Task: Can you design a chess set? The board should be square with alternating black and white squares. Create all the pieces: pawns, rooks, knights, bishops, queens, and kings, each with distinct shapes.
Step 1657:
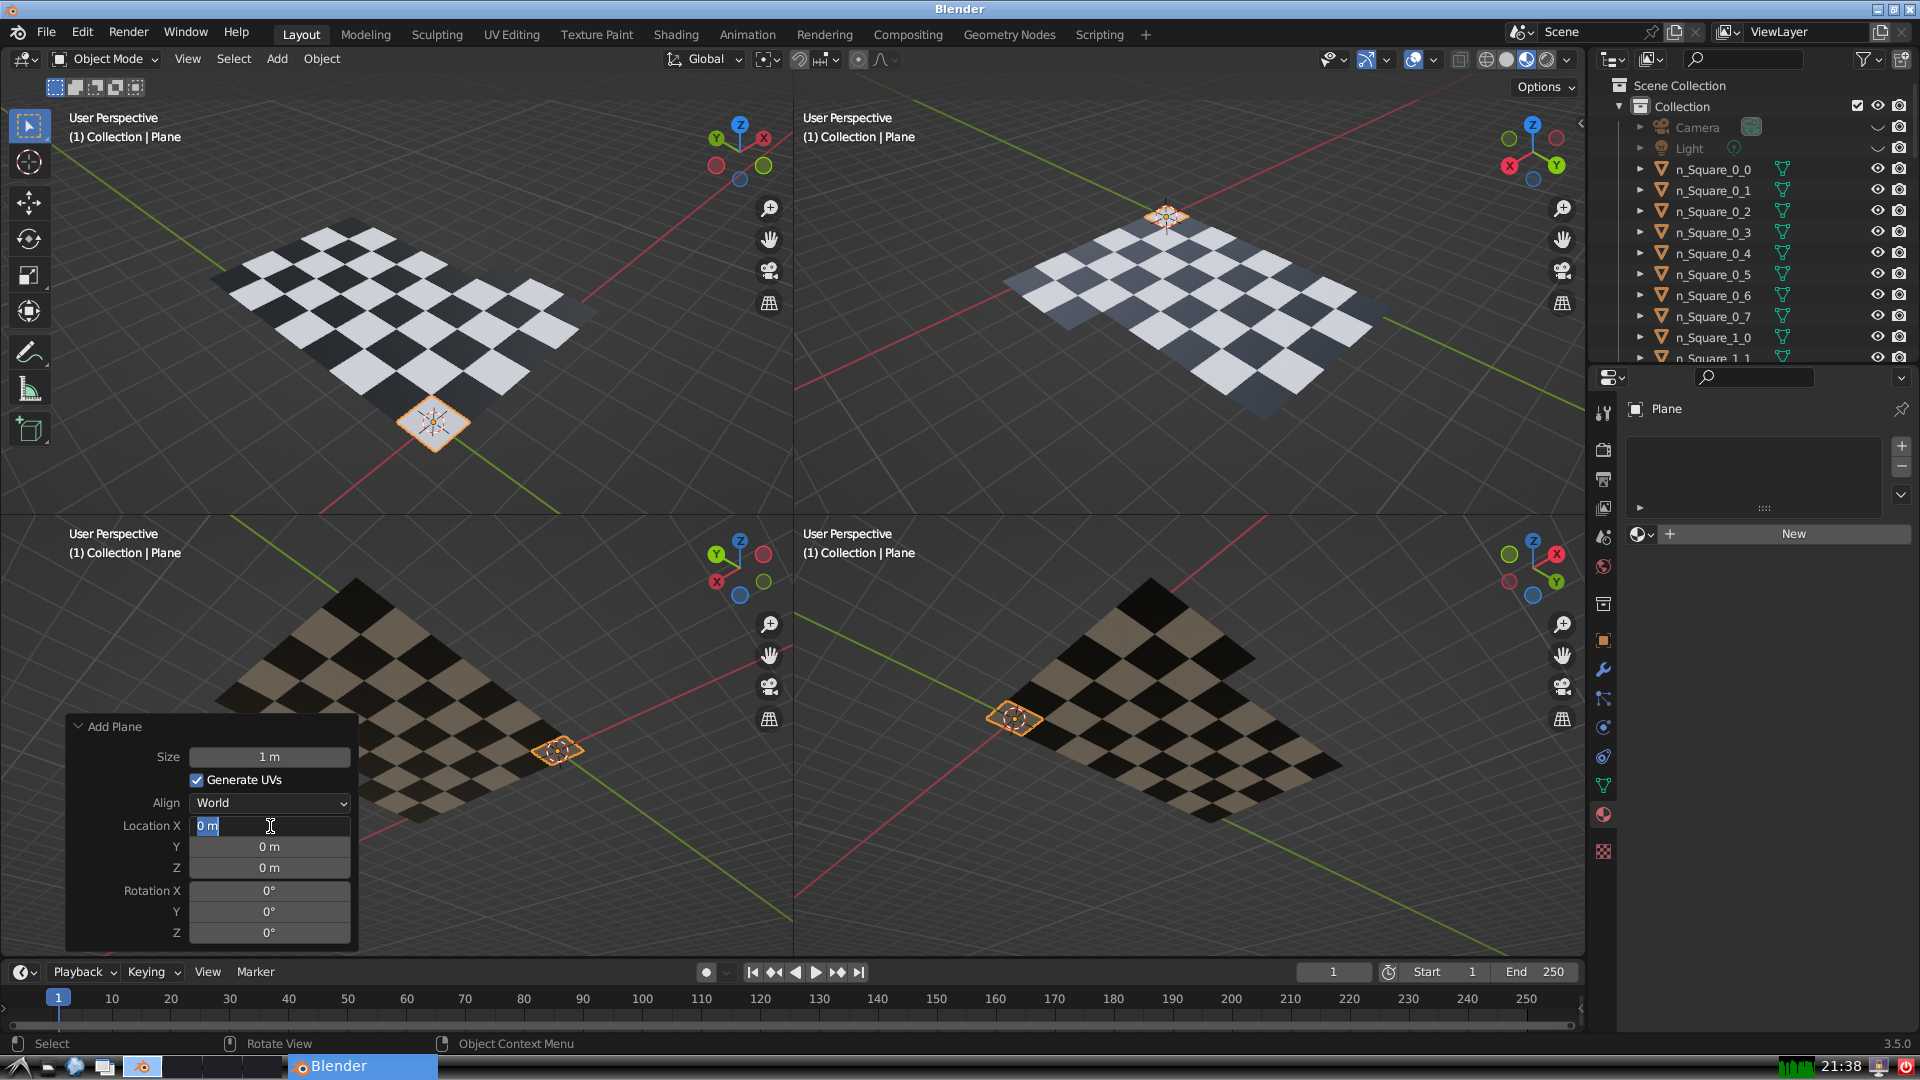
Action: input_text: 5.0